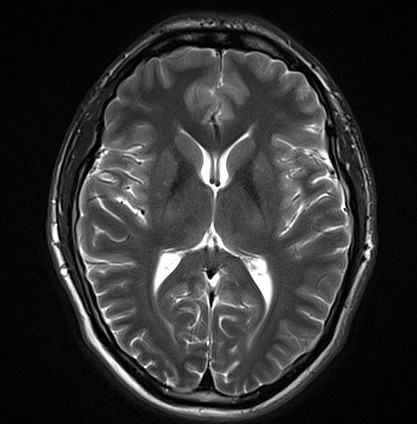
Label: notumor